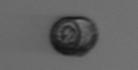
Label: Dinophyceae